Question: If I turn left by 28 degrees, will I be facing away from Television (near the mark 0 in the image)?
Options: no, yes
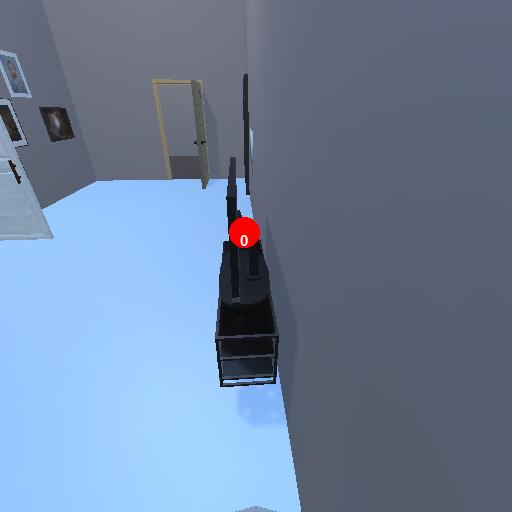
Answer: no